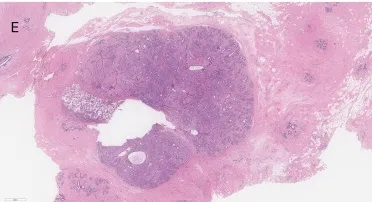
(E) Excision specimen of left breast lesion showing a well-circumscribed fibroepithelial lesion with clip site changes located on the left of the lesion.
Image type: pathology (h&e)